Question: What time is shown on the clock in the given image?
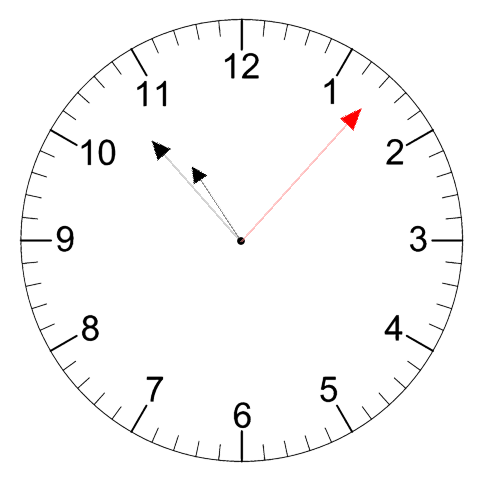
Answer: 10:53:07